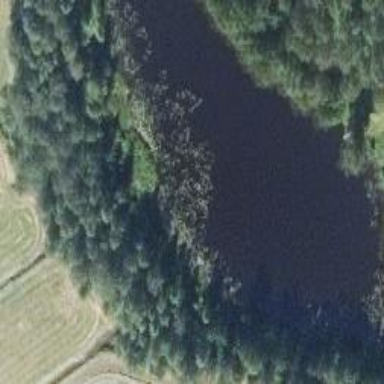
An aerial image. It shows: Pond with natural water.